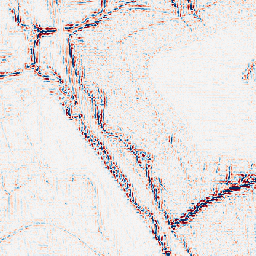
Category: wavelet
Decomposition family: wavelet_dwt
Decomposition parameters: wavelet: db2
level: 2
Upsampling method: regularized
Upsampling parameters: scale: 2
lambda_reg: 0.01
Upsampling scale: 2